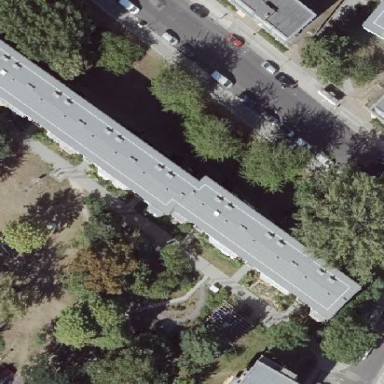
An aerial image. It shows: Gray apartment building with flat roof made of tar paper.